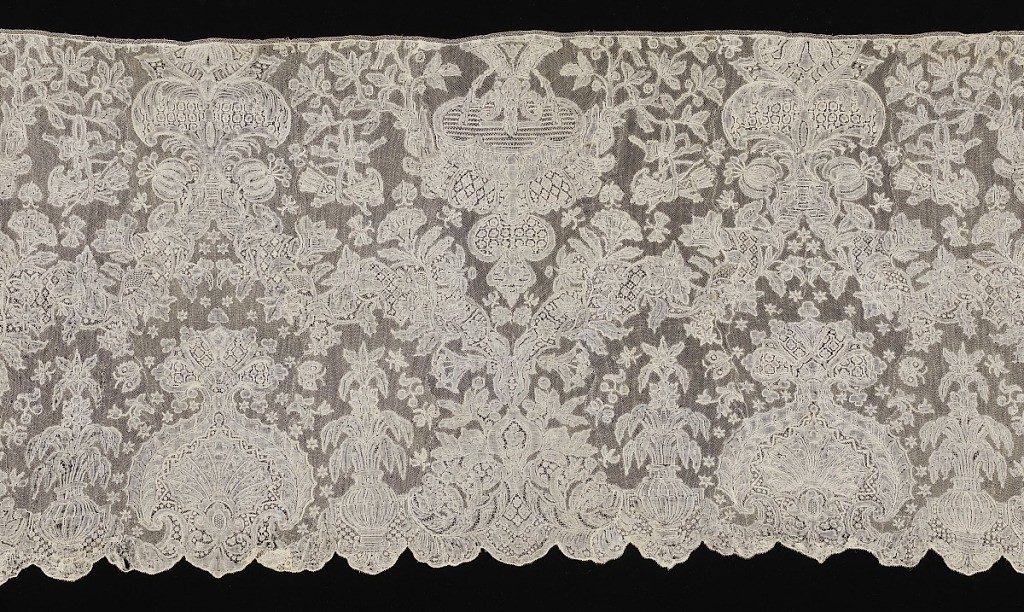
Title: Flounce
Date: mid-18th century
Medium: linen Technique: Mechlin style bobbin lace
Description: Design of ornamental curving bands with flowers and leaves forming ogival shapes in which appear vases with flowers, insects, trophies, and fountains.